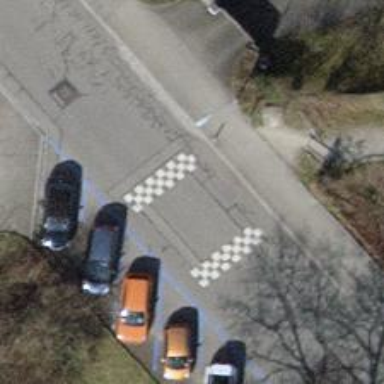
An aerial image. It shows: Traffic cushion.